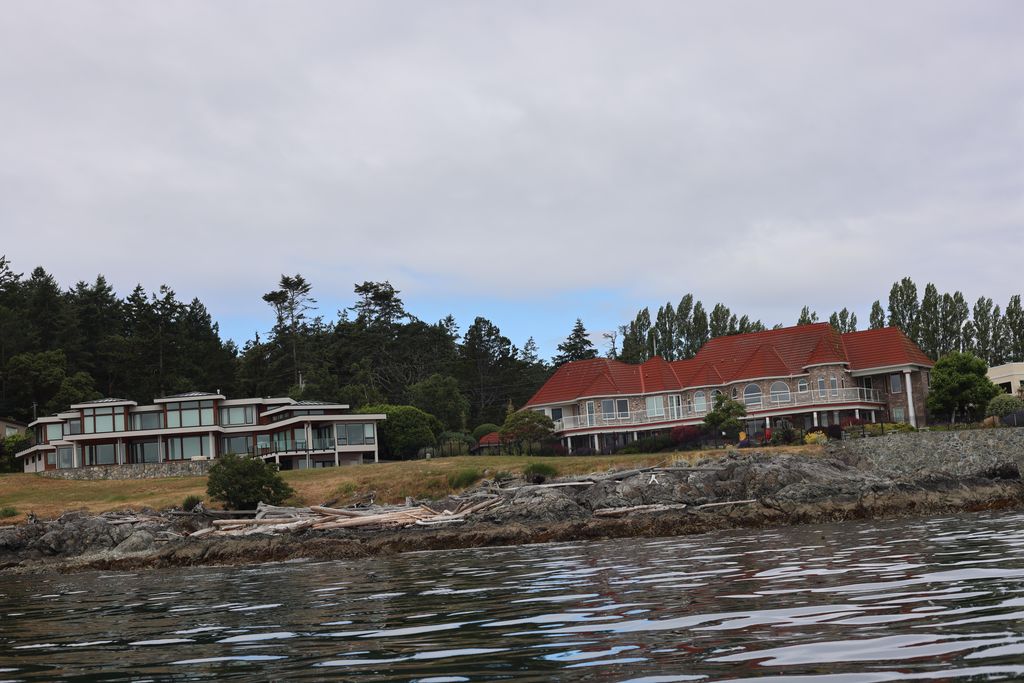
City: victoria